Interaction volume radius: 5 \u00c5
Interaction volume height: 30 \u00c5
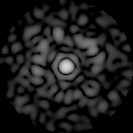
Disorder parameter: 0.7729